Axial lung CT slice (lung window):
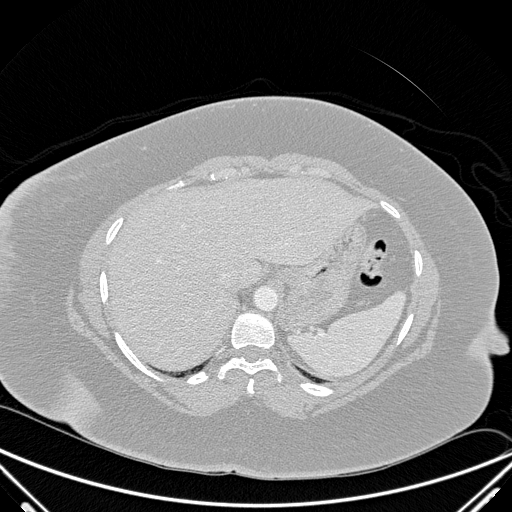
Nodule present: no